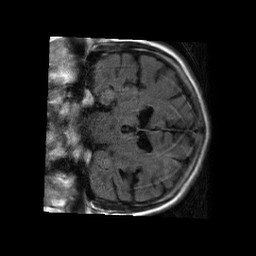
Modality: FLAIR
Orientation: coronal
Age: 77
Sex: male
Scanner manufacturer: philips
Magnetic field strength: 1.5 T
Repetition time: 6 s
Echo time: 0.12 s